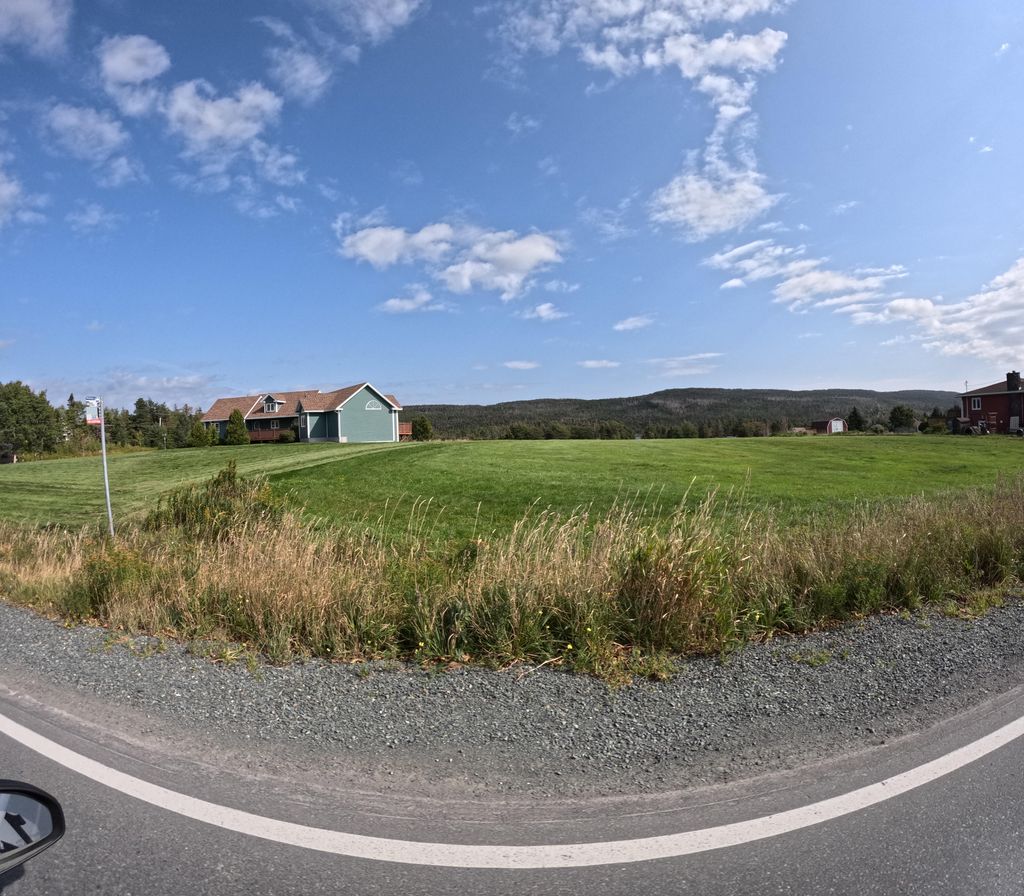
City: st_johns